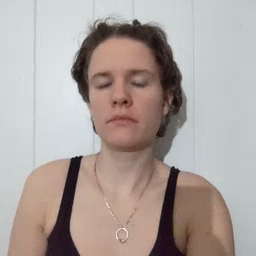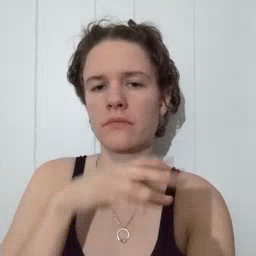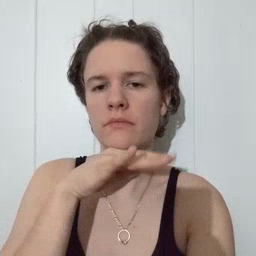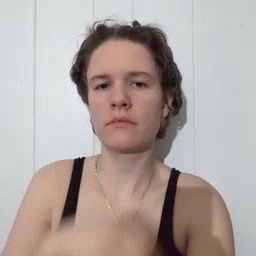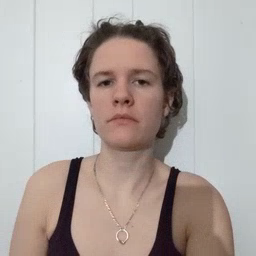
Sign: dirty